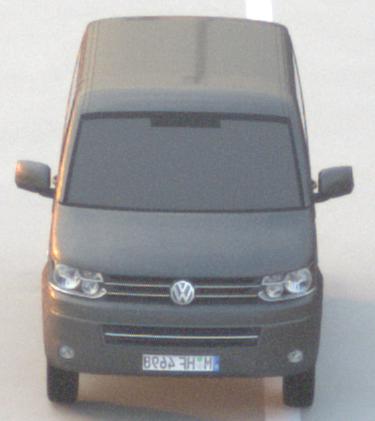
Make: VW Commercial Vehicles (Nutzfahrzeuge)
Model: T5 Multivan 2.0
Detailed model: T5 Multivan
Model produced from: 2009/09
Model produced until: 2013/06
Doors: 4
Color: gray
Road condition: dry road
Daytime: sunrise or sunset
Contrast: medium contrast